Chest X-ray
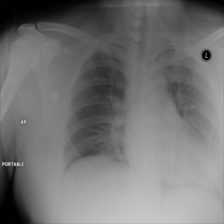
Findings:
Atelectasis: negative
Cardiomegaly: negative
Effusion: negative
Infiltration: positive
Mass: negative
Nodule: negative
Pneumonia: negative
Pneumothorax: negative
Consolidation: negative
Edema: negative
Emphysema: negative
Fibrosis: negative
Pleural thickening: negative
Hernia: negative